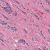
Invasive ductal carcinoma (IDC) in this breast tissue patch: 1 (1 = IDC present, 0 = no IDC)